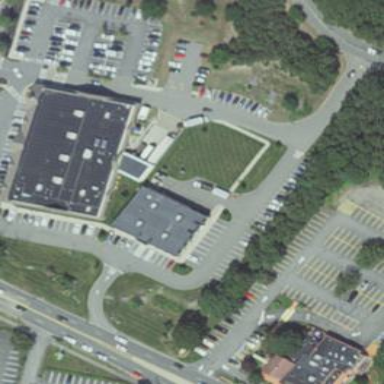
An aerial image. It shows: Supermarket building.